Question: There is 'subset' between Department class and person class but I don't know what does than mean?

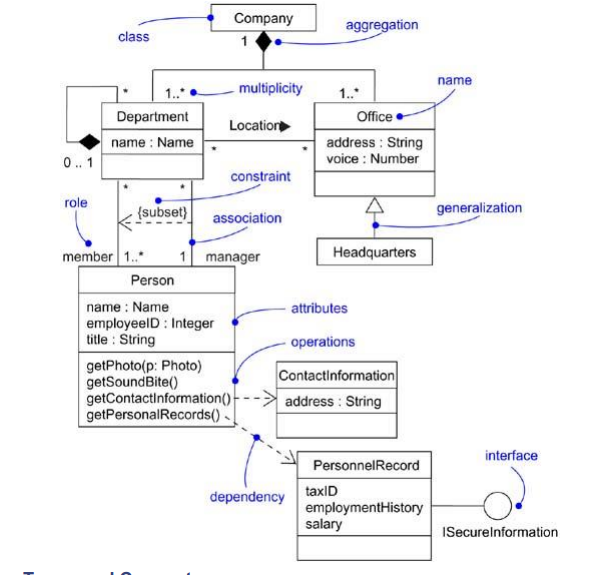
Answer: Homerwork per chance...?
Look at the two relationships linked by the subset constraint:
- -
The subset expresses a constraint between those two. If the elements of the latter relationship are a subset of the first, then how would you describe the implication?
In response to your comment:
Without the constraint, a Person can be a member of a Department and manage any Department. There's nothing that says whether they have to be a member of the department they manage. That's what the constraint says: a manager must be a member of the department they manage.
> I think I will describe it by inheritance. right ?
Depends what you mean by inheritance. Subtyping perhaps (at least analogously) but not implementation inheritance. It's probably not how I'd prefer to describe it. It is properly a subset: you'd be better describing why one is a subset of the other and what the implications are.
hth.